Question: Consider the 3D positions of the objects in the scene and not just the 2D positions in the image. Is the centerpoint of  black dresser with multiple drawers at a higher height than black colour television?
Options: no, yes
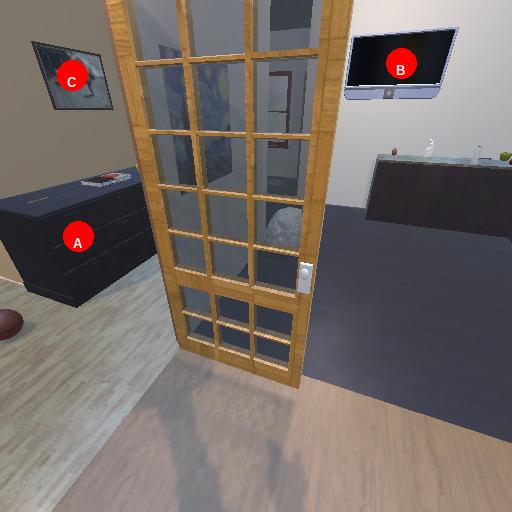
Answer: no